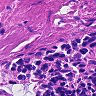
Metastatic tissue present: no